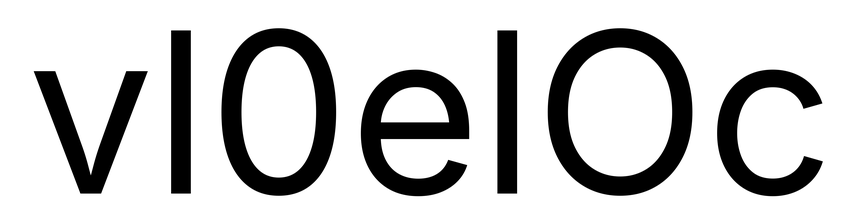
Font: Inter_Regular